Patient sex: M
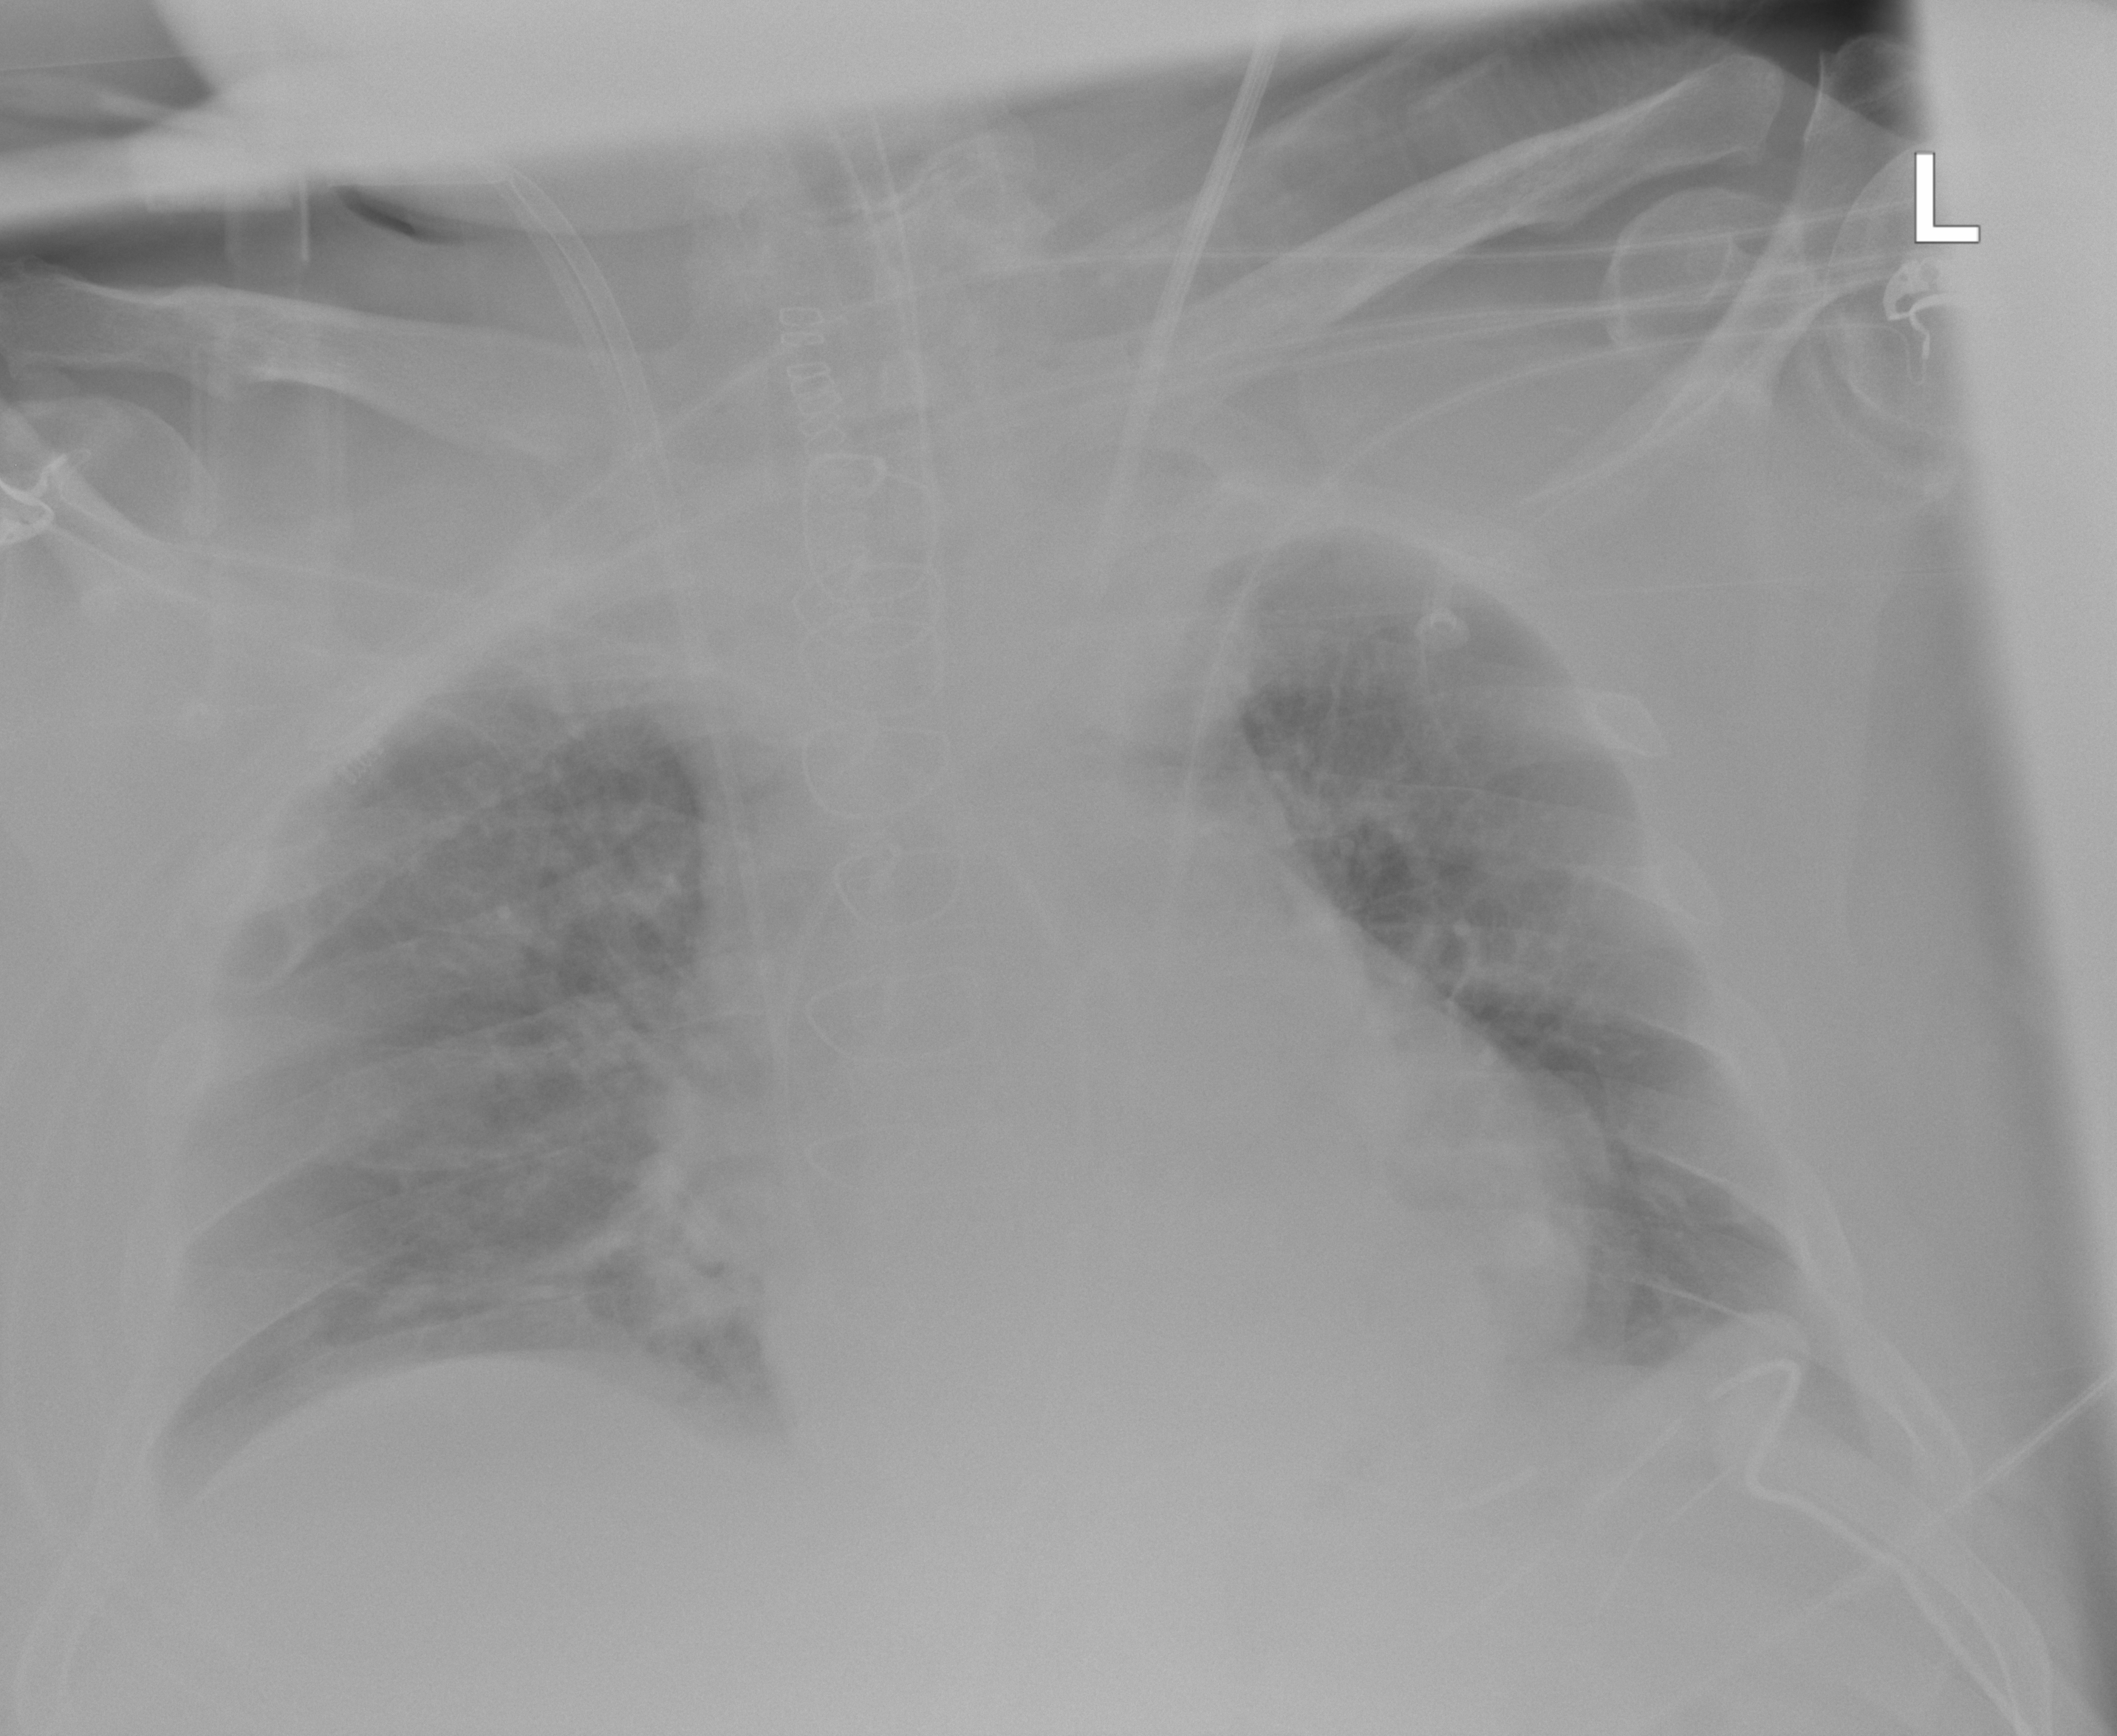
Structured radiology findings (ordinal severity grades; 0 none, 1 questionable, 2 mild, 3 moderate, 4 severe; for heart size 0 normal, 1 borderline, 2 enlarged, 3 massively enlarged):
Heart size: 0
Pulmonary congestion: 2
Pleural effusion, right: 0
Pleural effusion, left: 0
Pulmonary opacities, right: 0
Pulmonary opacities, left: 0
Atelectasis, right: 2
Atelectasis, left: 0